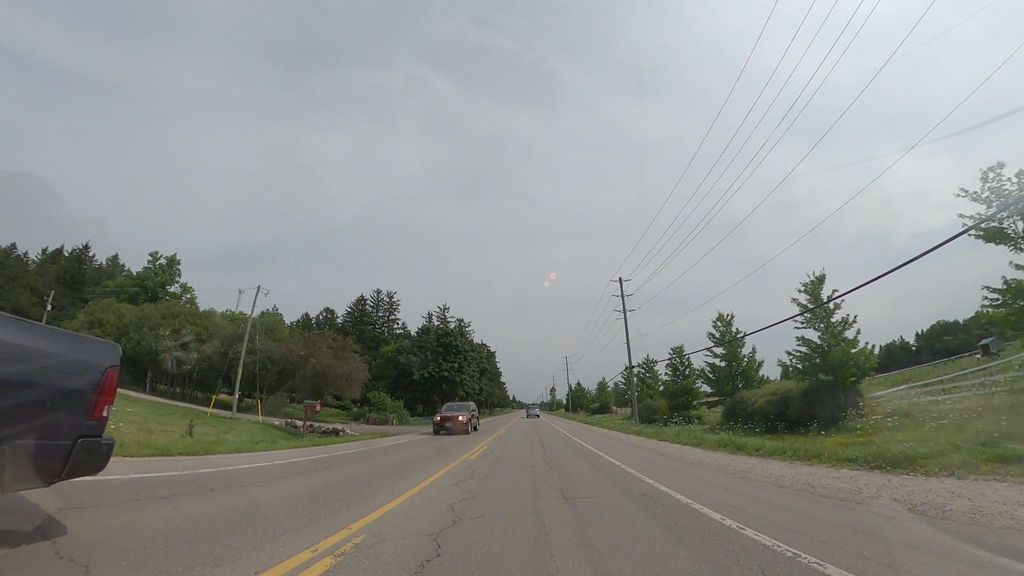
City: kitchener-waterloo